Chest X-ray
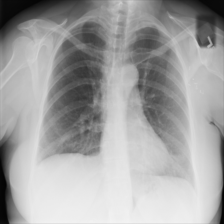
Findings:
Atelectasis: negative
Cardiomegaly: negative
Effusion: negative
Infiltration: negative
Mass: negative
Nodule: negative
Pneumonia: negative
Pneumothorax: negative
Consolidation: negative
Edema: negative
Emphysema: negative
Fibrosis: negative
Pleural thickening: negative
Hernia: negative